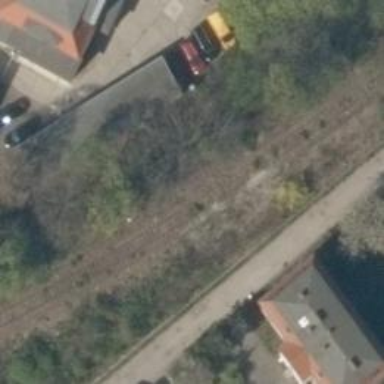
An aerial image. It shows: Abandoned railway.